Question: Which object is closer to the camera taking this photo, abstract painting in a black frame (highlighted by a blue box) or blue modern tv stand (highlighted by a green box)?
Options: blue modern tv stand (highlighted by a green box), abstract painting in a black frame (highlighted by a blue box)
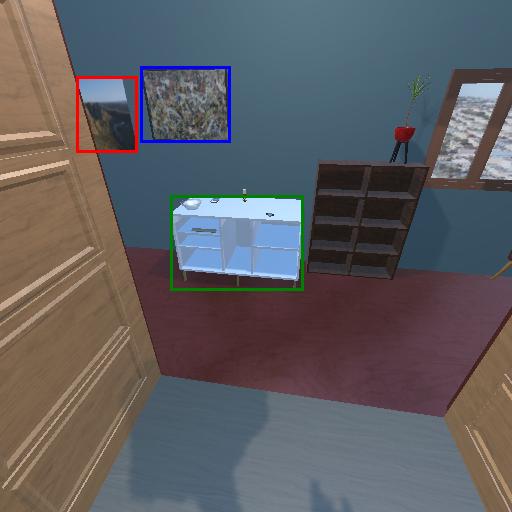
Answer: blue modern tv stand (highlighted by a green box)